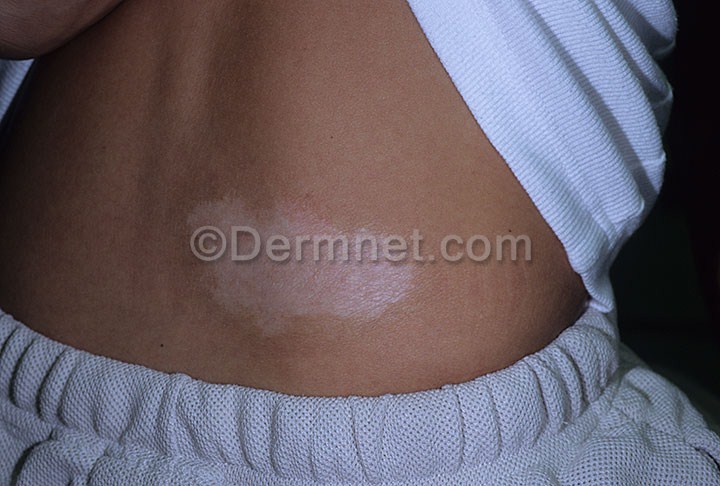
Disease: Lupus and other Connective Tissue diseases